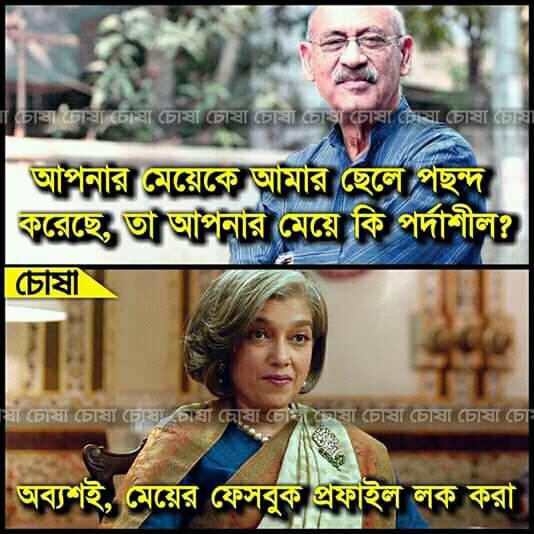
Caption: আপনার মেয়েকে আমার ছেলে পছন্দ করেছে, তা আপনার মেয়ে কি পর্দাশীল ?  অবশ্যই , মেয়ের ফেসবুক প্রোফাইল লক করা
Label: non-hate